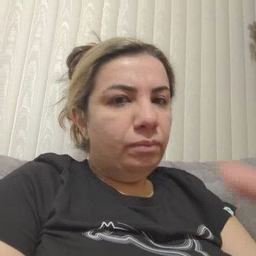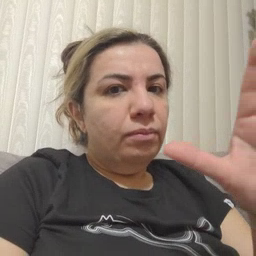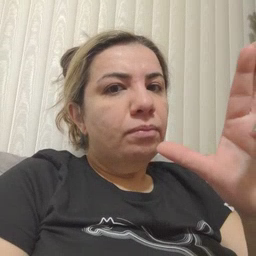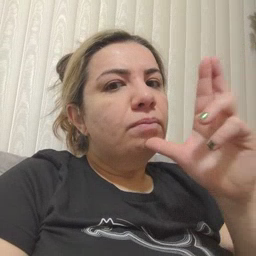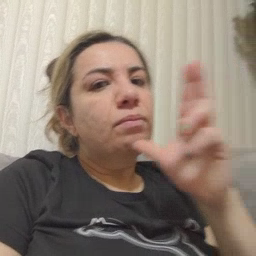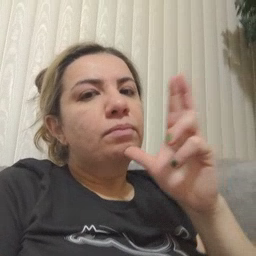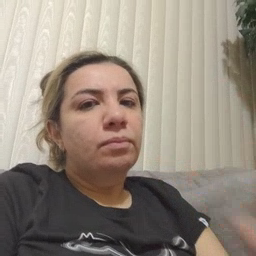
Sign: hen